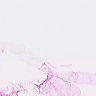
Metastatic tissue present: no